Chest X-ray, PA view. Patient: 23 years old, sex F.
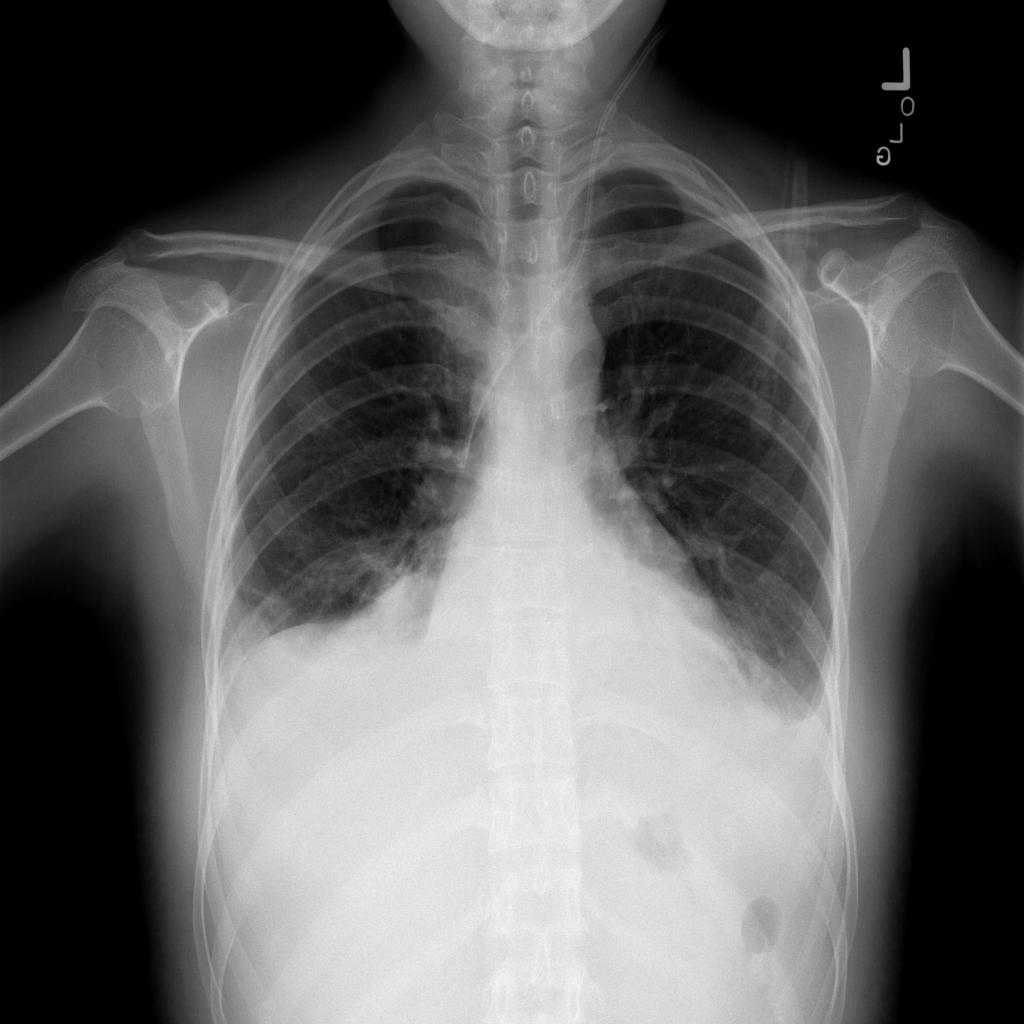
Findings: Atelectasis, Effusion